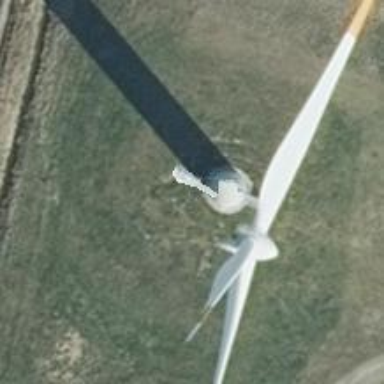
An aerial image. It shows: Wind-powered generator.